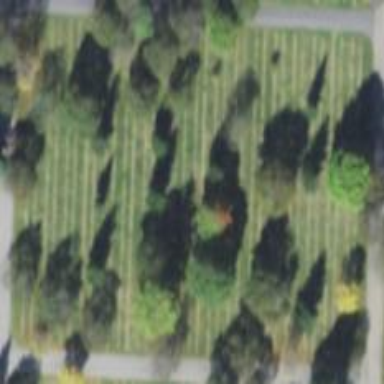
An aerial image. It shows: Historical memorial located in graveyard.